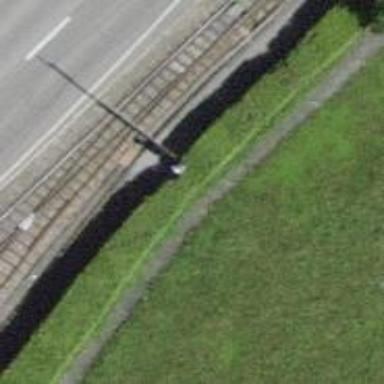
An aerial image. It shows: Hedge barrier.